Interaction volume radius: 10 \u00c5
Interaction volume height: 15 \u00c5
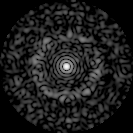
Disorder parameter: 0.8476